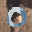
Label: 0